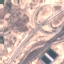
Label: Highway